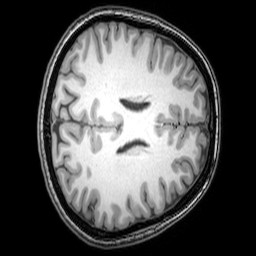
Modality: T1w
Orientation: axial
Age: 21
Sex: female
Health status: healthy
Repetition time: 0.081 s
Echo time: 0.037 s